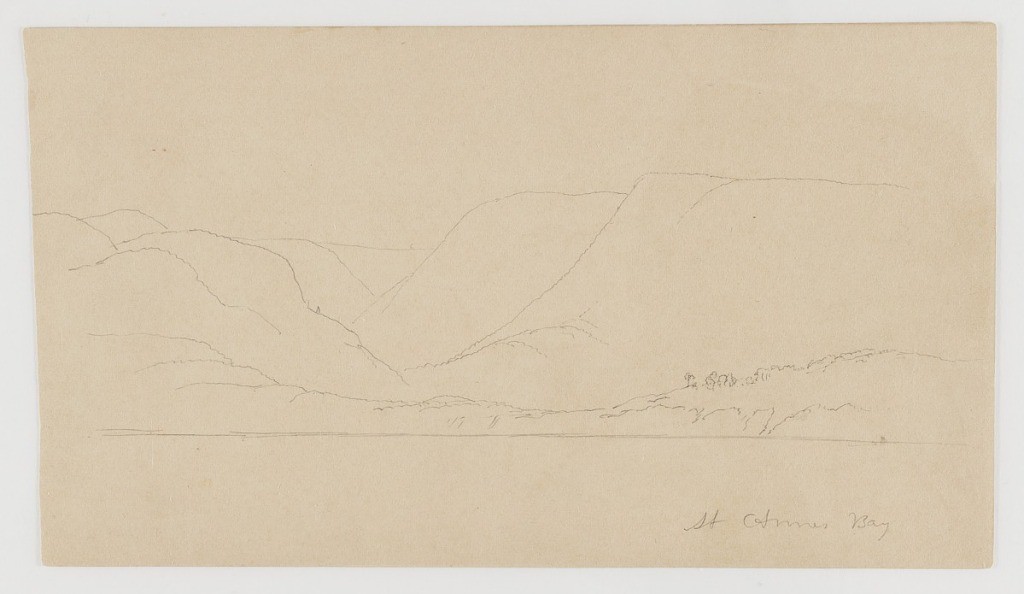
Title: St. Ann's Bay, Cape Breton Island, Canada
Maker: Frederic Edwin Church, American, 1826–1900
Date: June - July 1859
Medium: Graphite on light brown wove paper
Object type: drawing
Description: Landscape sketch showing a view of St. Ann's Bay in Cape Breton Island, Nova Scotia, Canada, and the mountainous coastline nearby, as seen from within the bay itself. Water extends from foreground to middle distance where it encounters the heavily wooded, rolling shoreline. Mountains abruptly rise just behind the water's edge form a deep, steep gully at center left. At center right, the foremost of the overlapping peaks levels out to flat terrain at far right.